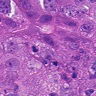
Metastatic tissue present: yes